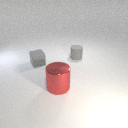
small gray rubber cube behind large red metal cylinder